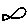
Label: fish